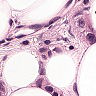
Metastatic tissue present: yes